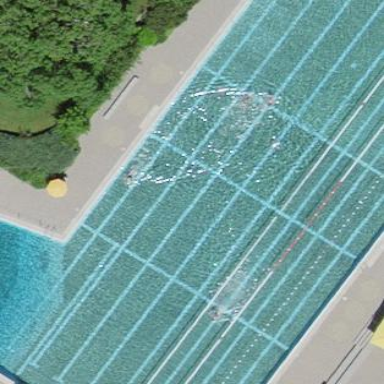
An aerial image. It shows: Swimming pool located in leisure land.